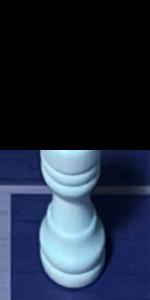
Label: Rook_White